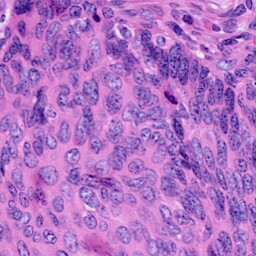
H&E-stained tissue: Cervix